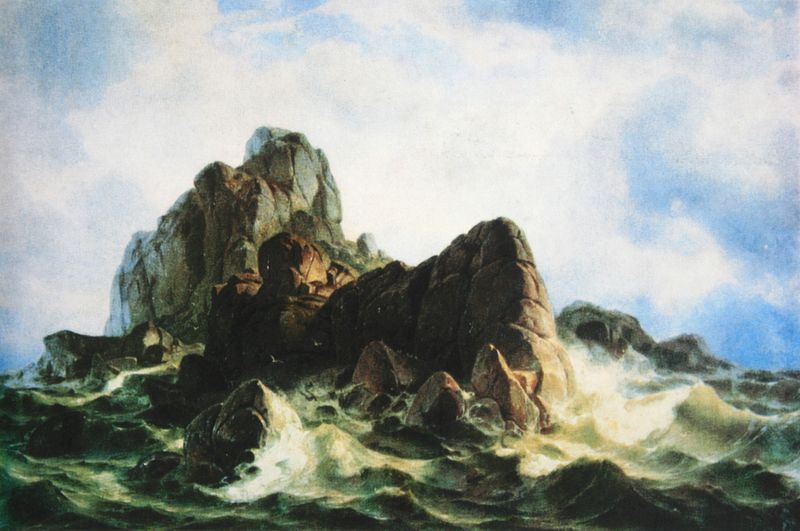
Titel: Fels in der Brandung (Motiv vor Skudesnæs)
Künstler: Friedrich Preller
Standort: Weimar
Institution: Klassik Stiftung Weimar
Schlagwörter: berg, blau, dunkel, felsen, gemälde, gestein, gewitter, himmel, meer, schatten, wasser, weiß, wolken, aquarell, grün, landschaft, ocker, see, braun, grau, hell, licht, schwarz, wolke, stein, steine, öl, feld, felder, natur, wind, gewässer, sonne, insel, klassizismus, bewölkt, gischt, küste, welle, wellen, berge, fels, gipfel, klippen, risse, wasserfarbe, schaum, strom, aufgewühlt, brandung, brausen, flut, gicht, seestück, sturm, stürmisch, turner, unwetter, wild, wogen, blue, green, painting, spitz, kraft, klippe, ozean, fugen, riff, windig, gefahr, schlag, rau, blauer himmel, cloud, clouds, rock, rocks, sky, stone, felse, landscape, nature, ocean, sea, water, waves, island, salonmalerei, fröhlich, macht, wale, schlagen, crash, storm, wave, schäumen, zerklüftet, tosen, meerwasser, kliff, feucht, mächtig, preschen, felser, aufbrausend, schaumkrone, mist, schäumend, verwittert, barren, stones, plain, landshcaft, klatschen, zerklüfftet, boulder, current, naturkraft, wellenschlag, aufspritzen, blauer himmerl, fels in der brandung, spray, violent, turbulent, schäumt, outcropping, strürmisch